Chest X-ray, PA view. Patient: 31 years old, sex F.
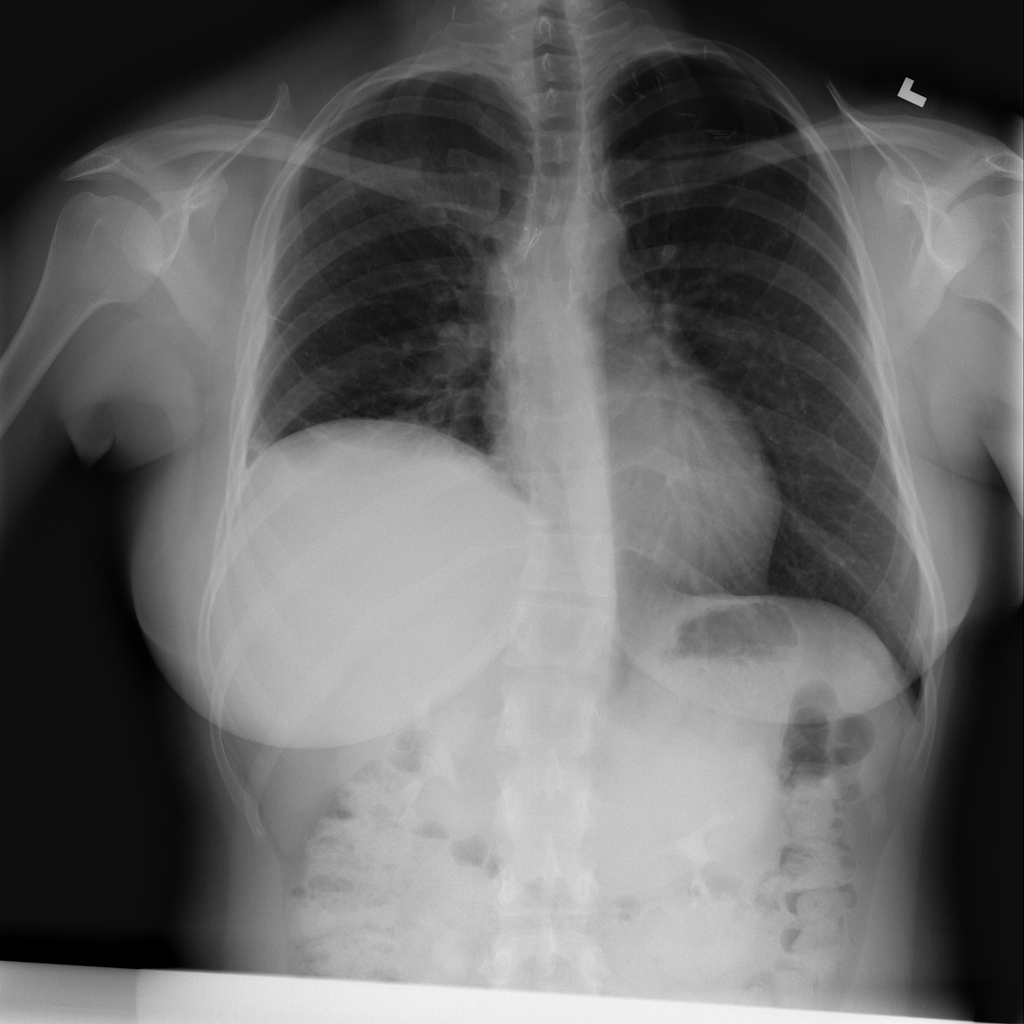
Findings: No Finding